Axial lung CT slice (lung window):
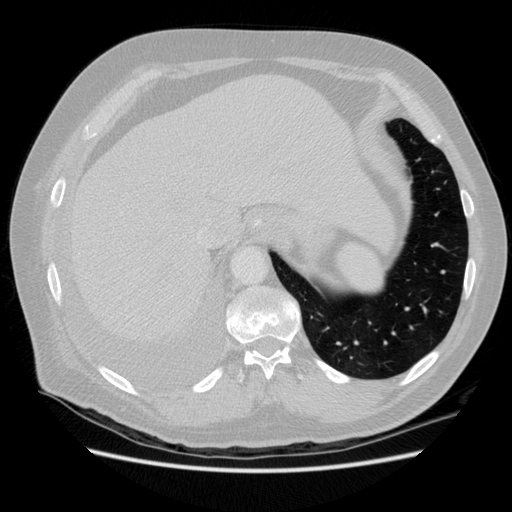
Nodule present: no